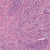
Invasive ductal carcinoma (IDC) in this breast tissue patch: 1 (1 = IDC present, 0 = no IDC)